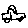
Label: car